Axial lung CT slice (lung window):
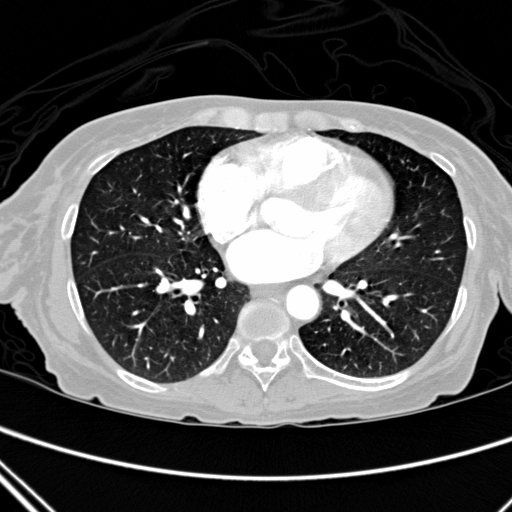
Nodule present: no